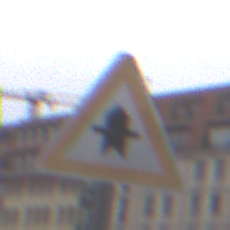
Verkehrszeichen: Vorfahrt
Umgebung: Outdoor, Urban
Tageszeit: Midday
Wetter: Overcast
Licht: Natural
Jahreszeit: NotSpecified
Kontrast: LowContrast